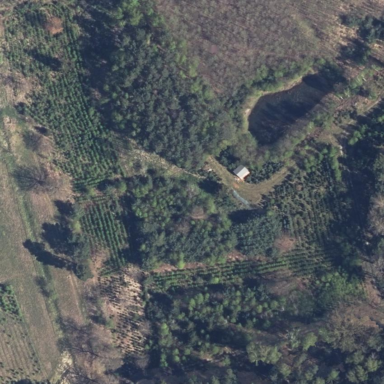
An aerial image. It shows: Plant nursery with surrounding fence.